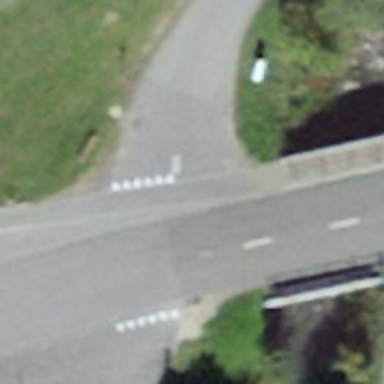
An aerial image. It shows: Secondary road with bridge.